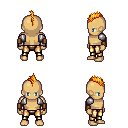
a pixel art fantasy rpg character, male body template, human, tanned skin, steel arm armor, gold greaves, light blonde mohawk hairstyle, leather bracers, four views (front, back, left, right), 2x2 character sprite sheet, small pixel art, hard edges, no anti-aliasing